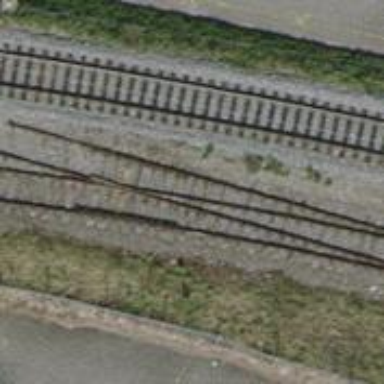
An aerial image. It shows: Disused railway spur with single track.